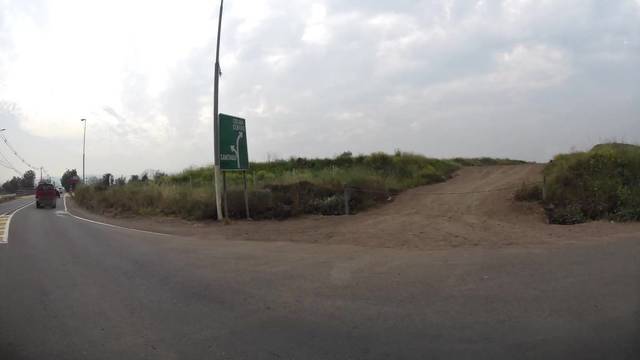
Region: Chile
Coordinates: -33.207, -70.668